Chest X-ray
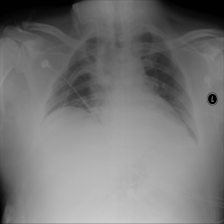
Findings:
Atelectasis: positive
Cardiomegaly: negative
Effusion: negative
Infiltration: negative
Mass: negative
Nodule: negative
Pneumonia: negative
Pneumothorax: negative
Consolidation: negative
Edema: negative
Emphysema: negative
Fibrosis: negative
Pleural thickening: negative
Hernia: negative